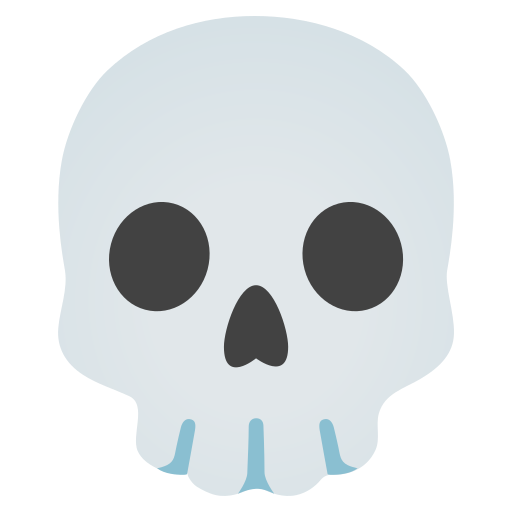
Emoji: 💀